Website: walmart
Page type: delivery-shipping
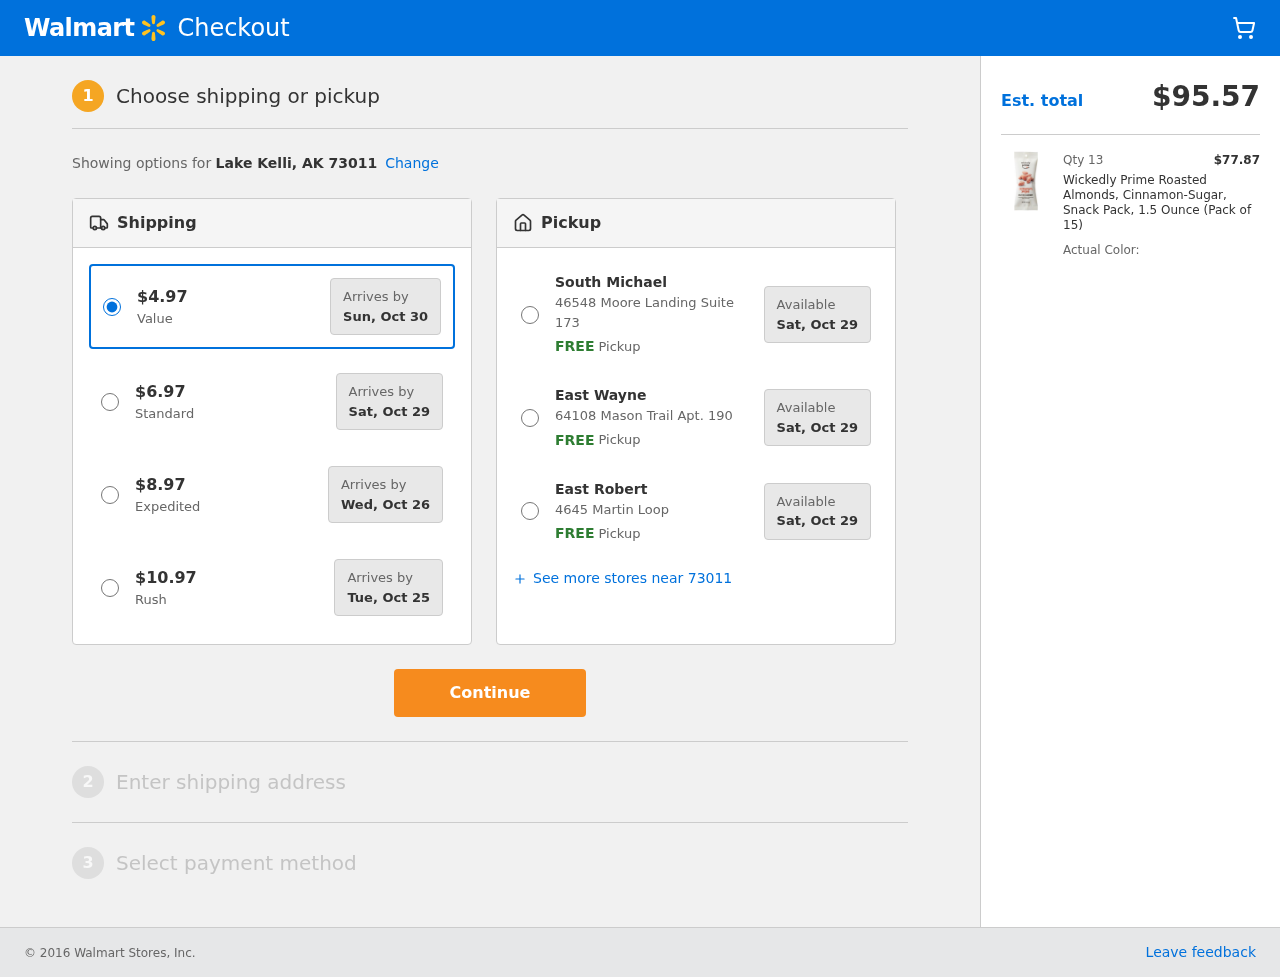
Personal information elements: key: PII_CITY_STATE_ZIP
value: Lake Kelli, AK 73011
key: PII_LOCATION1_CITY
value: South Michael
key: PII_LOCATION1_STREET
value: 46548 Moore Landing Suite 173
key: PII_LOCATION2_CITY
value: East Wayne
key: PII_LOCATION2_STREET
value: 64108 Mason Trail Apt. 190
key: PII_LOCATION3_CITY
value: East Robert
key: PII_LOCATION3_STREET
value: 4645 Martin Loop
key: PII_POSTCODE
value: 73011
Product elements: key: PRODUCT1_NAME
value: Wickedly Prime Roasted Almonds, Cinnamon-Sugar, Snack Pack, 1.5 Ounce (Pack of 15)
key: PRODUCT1_PRICE
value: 5.99
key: PRODUCT1_QUANTITY
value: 13
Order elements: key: ORDER_SHIPPING_COST
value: $4.97
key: ORDER_SHIPPING_COST
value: $6.97
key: ORDER_SHIPPING_COST
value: $8.97
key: ORDER_SHIPPING_COST
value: $10.97
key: ORDER_DELIVERY_DATE
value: Sat, Oct 29
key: ORDER_DELIVERY_DATE
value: Tue, Oct 25
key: ORDER_DELIVERY_DATE
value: Sun, Oct 30
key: ORDER_DELIVERY_DATE
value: Wed, Oct 26
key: ORDER_TOTAL
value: $95.57